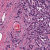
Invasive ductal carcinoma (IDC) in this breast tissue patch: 1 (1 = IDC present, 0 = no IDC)